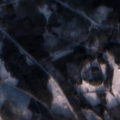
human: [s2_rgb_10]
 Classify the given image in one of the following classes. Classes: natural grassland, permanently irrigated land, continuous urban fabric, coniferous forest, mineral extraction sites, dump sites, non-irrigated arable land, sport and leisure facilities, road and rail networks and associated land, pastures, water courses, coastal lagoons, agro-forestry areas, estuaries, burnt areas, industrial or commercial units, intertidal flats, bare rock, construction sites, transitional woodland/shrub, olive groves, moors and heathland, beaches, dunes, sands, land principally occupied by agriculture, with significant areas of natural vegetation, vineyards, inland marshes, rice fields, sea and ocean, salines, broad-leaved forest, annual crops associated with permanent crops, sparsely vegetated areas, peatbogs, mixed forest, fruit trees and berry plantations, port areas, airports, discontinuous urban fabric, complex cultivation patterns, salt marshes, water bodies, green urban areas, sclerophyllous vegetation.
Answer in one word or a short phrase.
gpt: land principally occupied by agriculture, with significant areas of natural vegetation, coniferous forest, mixed forest